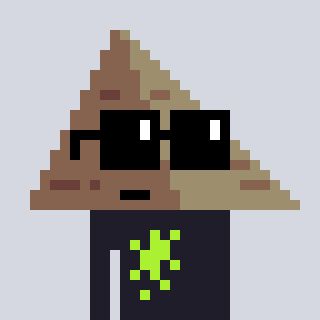
a pixel art character with square black sunglasses, a pyramid-shaped head and a grayscale-colored body on a cool background